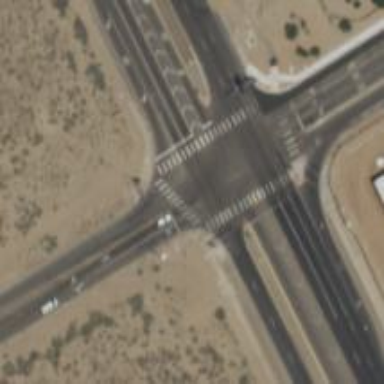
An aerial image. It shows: Marked crossing on footway.